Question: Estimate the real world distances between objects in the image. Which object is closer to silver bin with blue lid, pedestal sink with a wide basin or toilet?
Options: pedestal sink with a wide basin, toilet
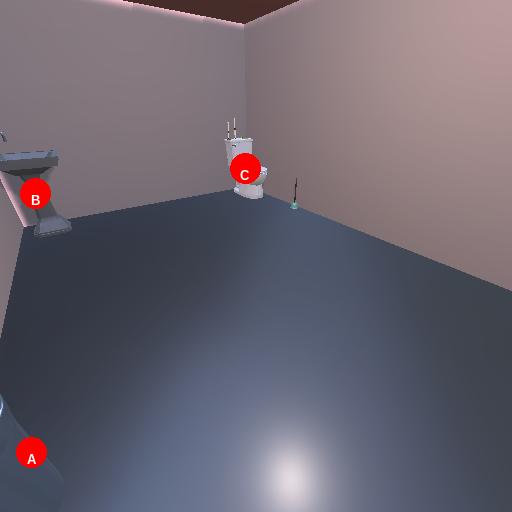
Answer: pedestal sink with a wide basin